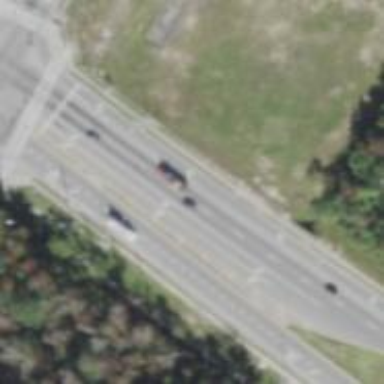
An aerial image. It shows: This image shows trunk highway that functions as expressway.